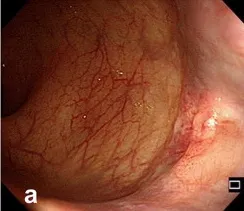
(A) A whitish superficial flat lesion with scattered reddish spots was discovered with WLI.
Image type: endoscopy (gi_endoscopy)